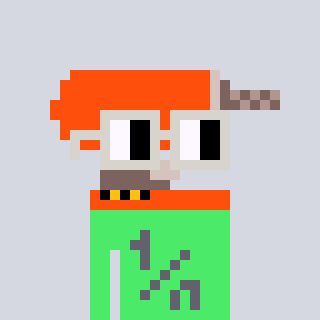
a pixel art character with square light gray glasses, a drill-shaped head and a teal-colored body on a cool background